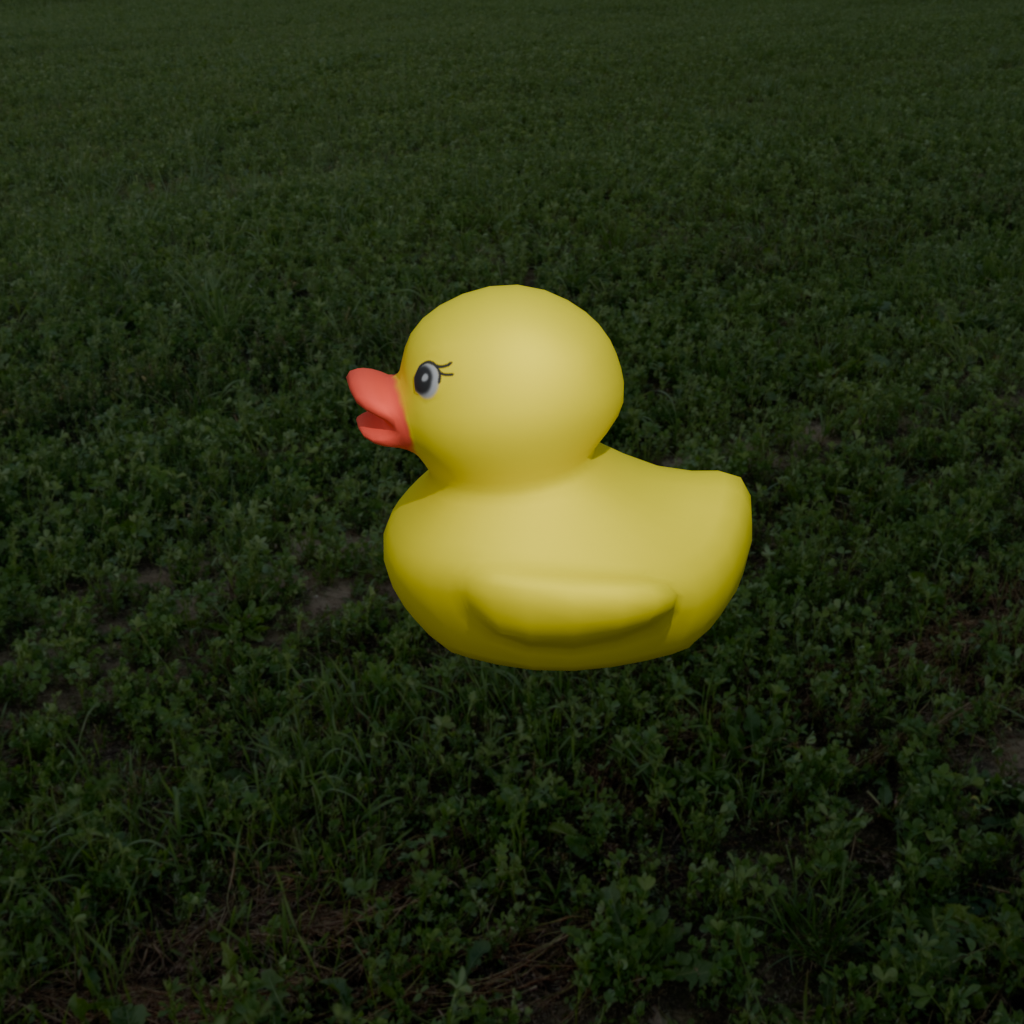
an image of a yellow rubber duck seen from <left> in a green field under a cloudy sky at sunset.